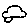
Label: car